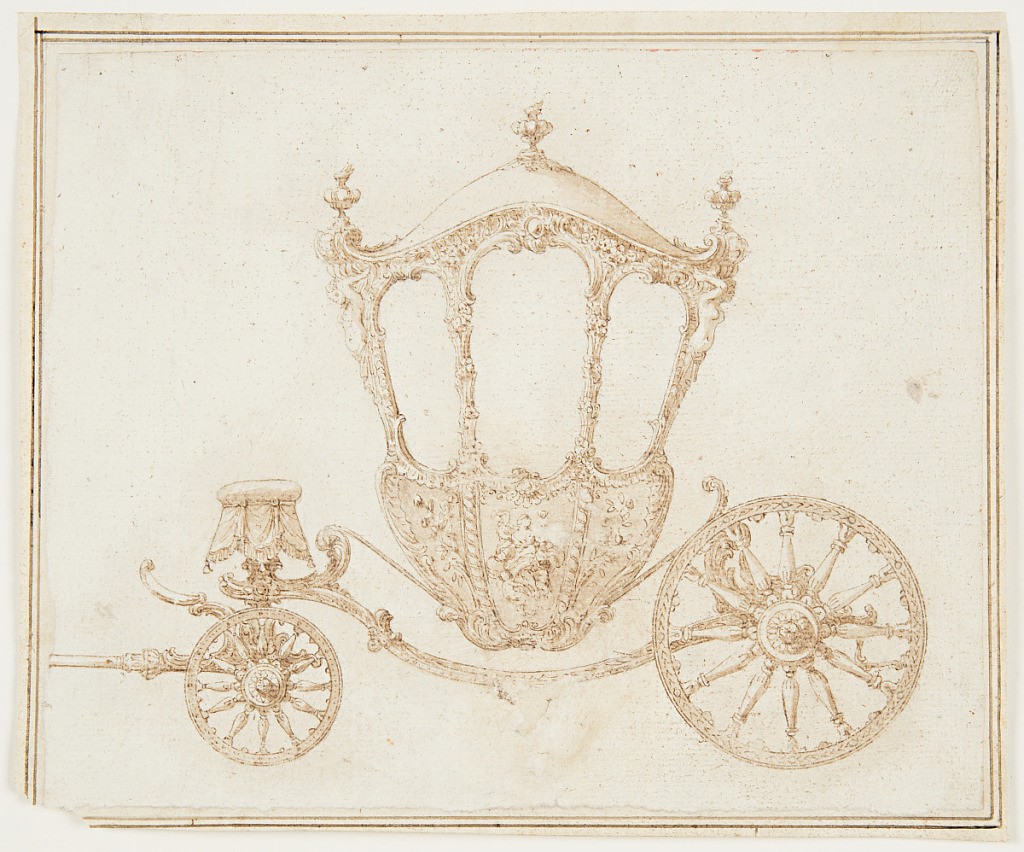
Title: Study of a Coach
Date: ca. 1750
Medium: Pen and brown ink on laid paper
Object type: Drawing
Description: Horizontal rectangle. Sketch of a carosse.  At left is the front of the coach with a small wheel.  Above it sits a coachman's seat with a cushion, hammer cloth with a scalloped edge, tassels, and fringe.  At center is an oblong shaped body of the carriage with a large central window and smaller ones on either side. Highly ornamented decoration; two half figures of women support the upper edges of the carriage roof at left and right. Rectilinear framing lines.